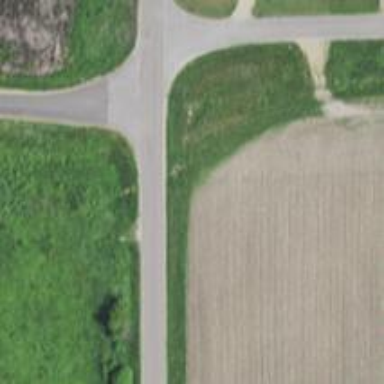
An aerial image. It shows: Secondary road.